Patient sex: M
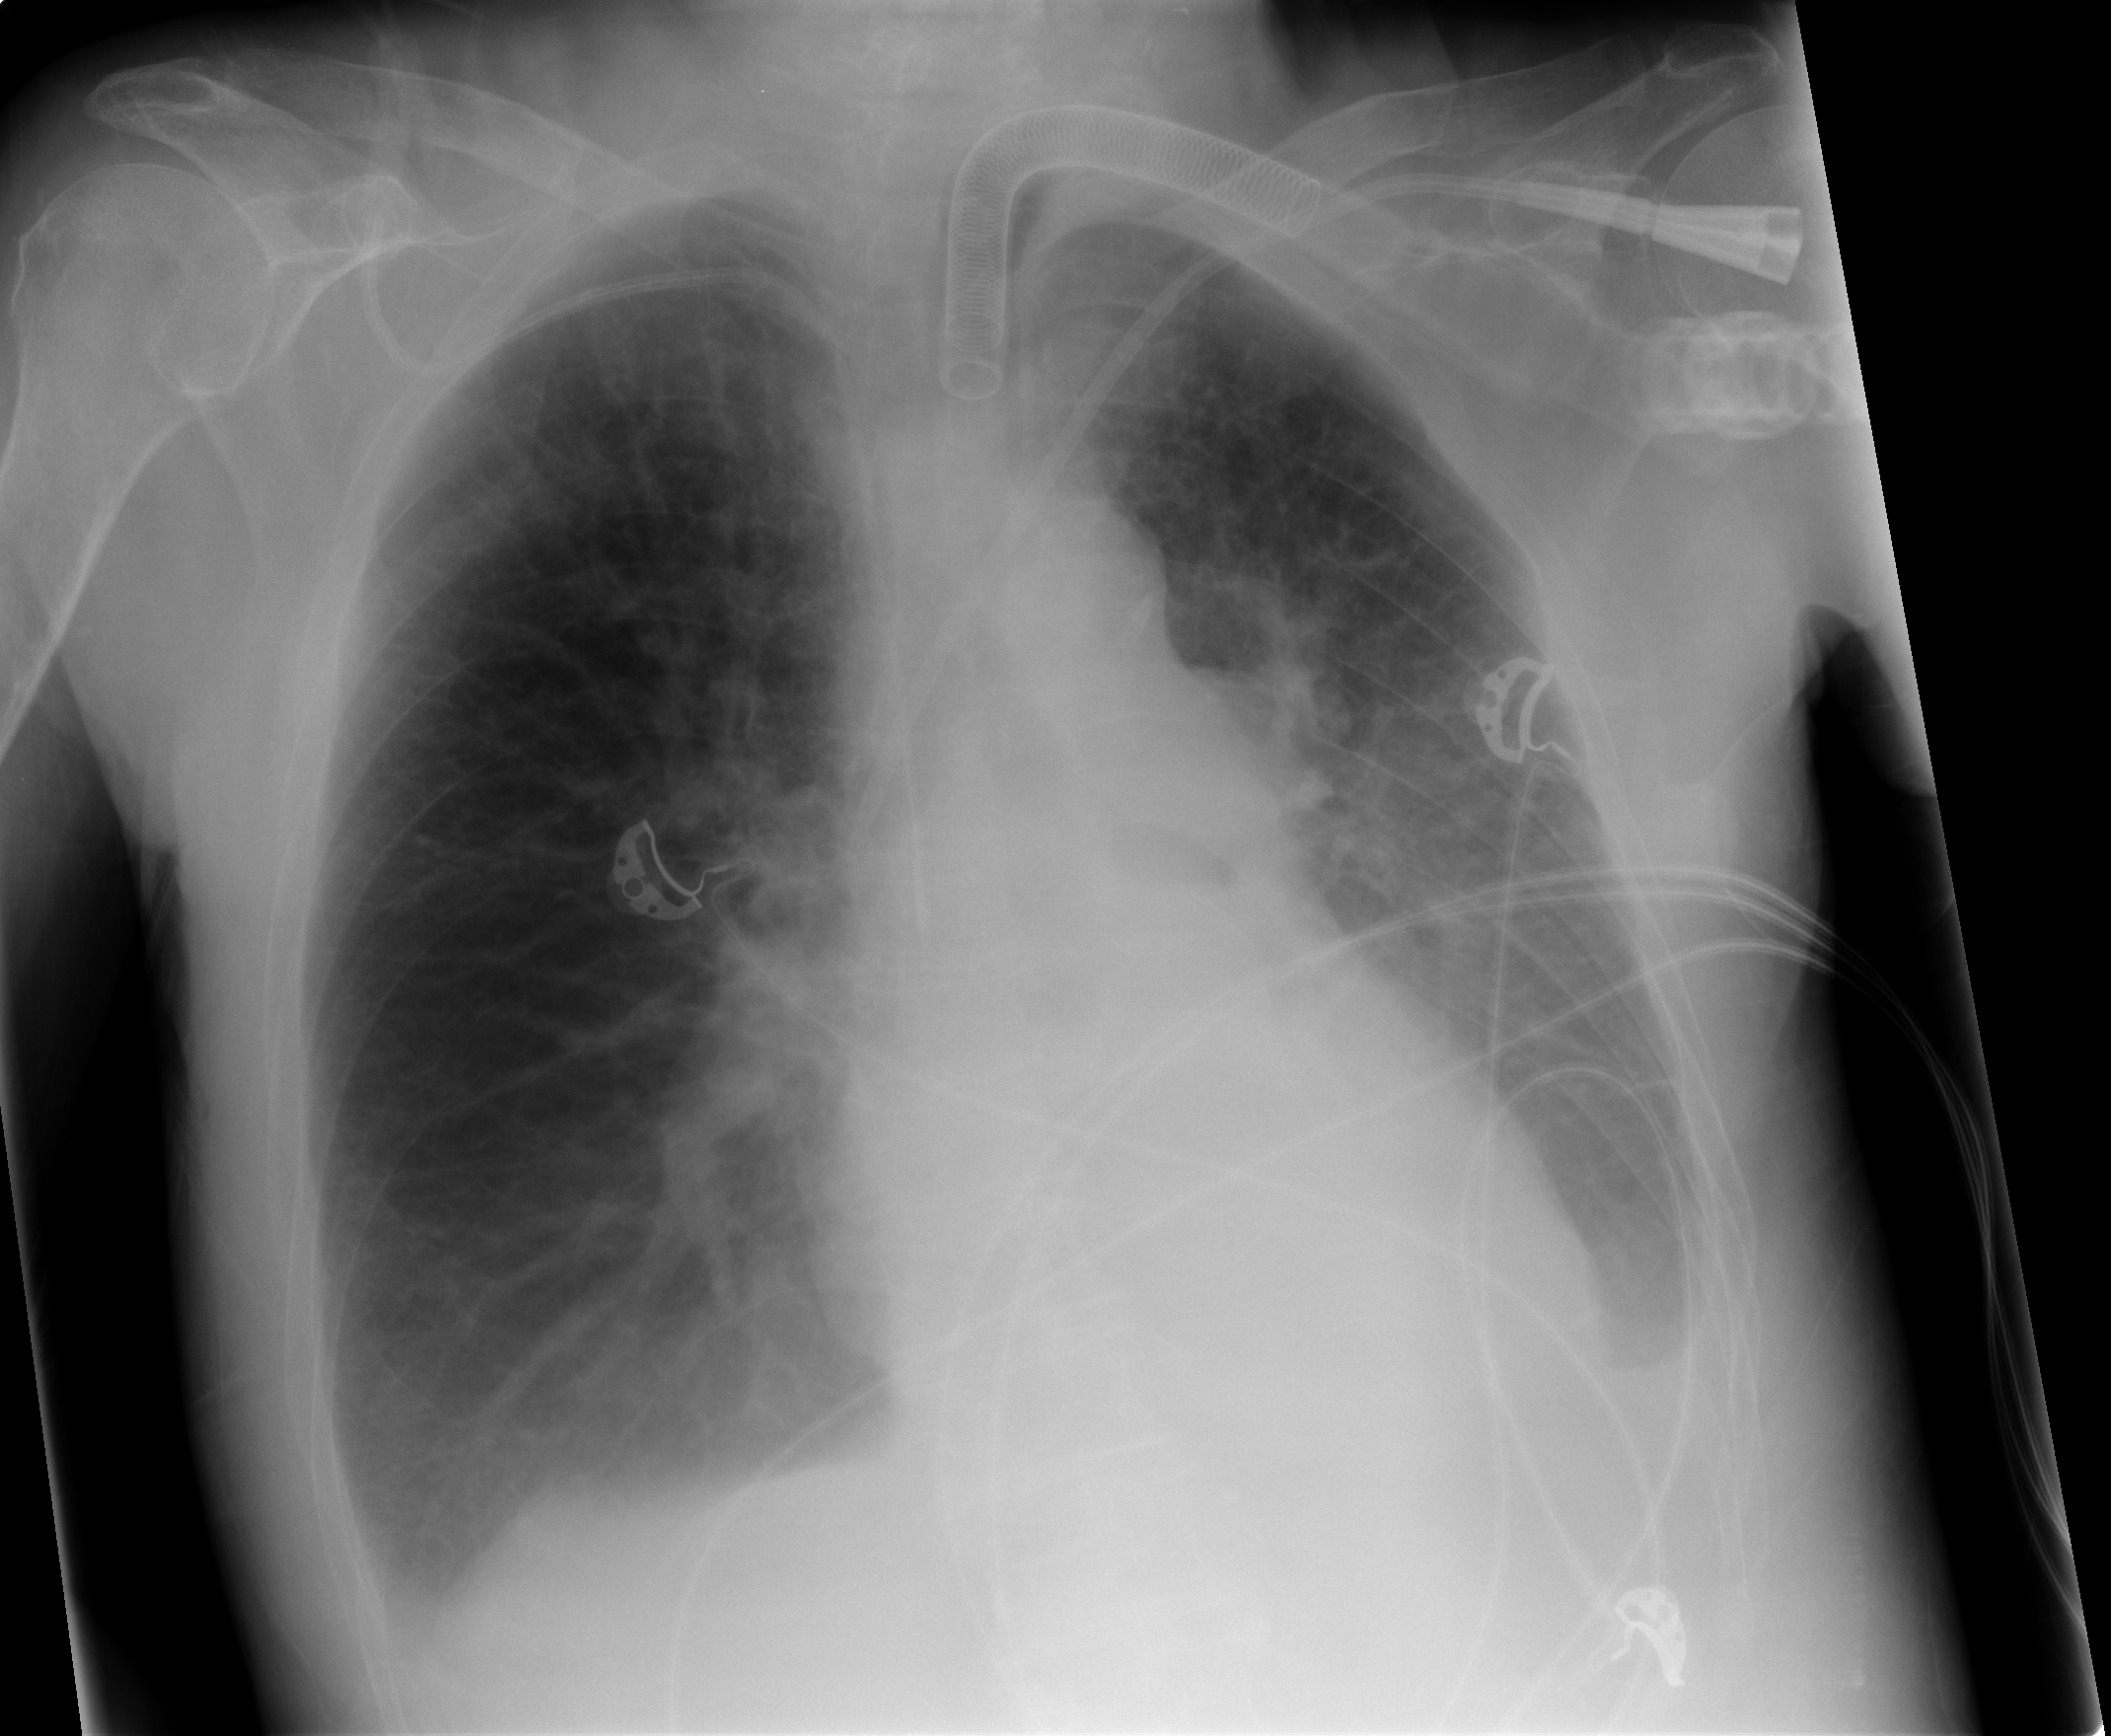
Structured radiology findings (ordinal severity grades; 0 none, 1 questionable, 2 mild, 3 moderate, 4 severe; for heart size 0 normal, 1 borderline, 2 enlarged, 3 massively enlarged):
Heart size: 0
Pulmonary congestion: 3
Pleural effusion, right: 2
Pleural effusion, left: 2
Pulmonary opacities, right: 2
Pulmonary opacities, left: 2
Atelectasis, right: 2
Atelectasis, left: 2